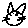
Label: cat